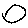
Label: circle